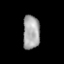
Tissue: lung
Cell type: Endothelial cells
Senescence score: 0.5675
Nuclear area (px): 560
Mean DAPI intensity: 164.321